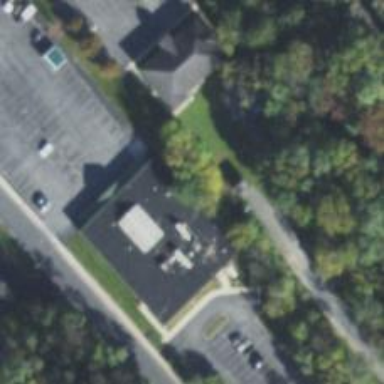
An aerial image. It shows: Healthcare clinic.